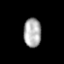
Tissue: prostate
Cell type: T cells
Senescence score: 0.292
Nuclear area (px): 505
Mean DAPI intensity: 171.541